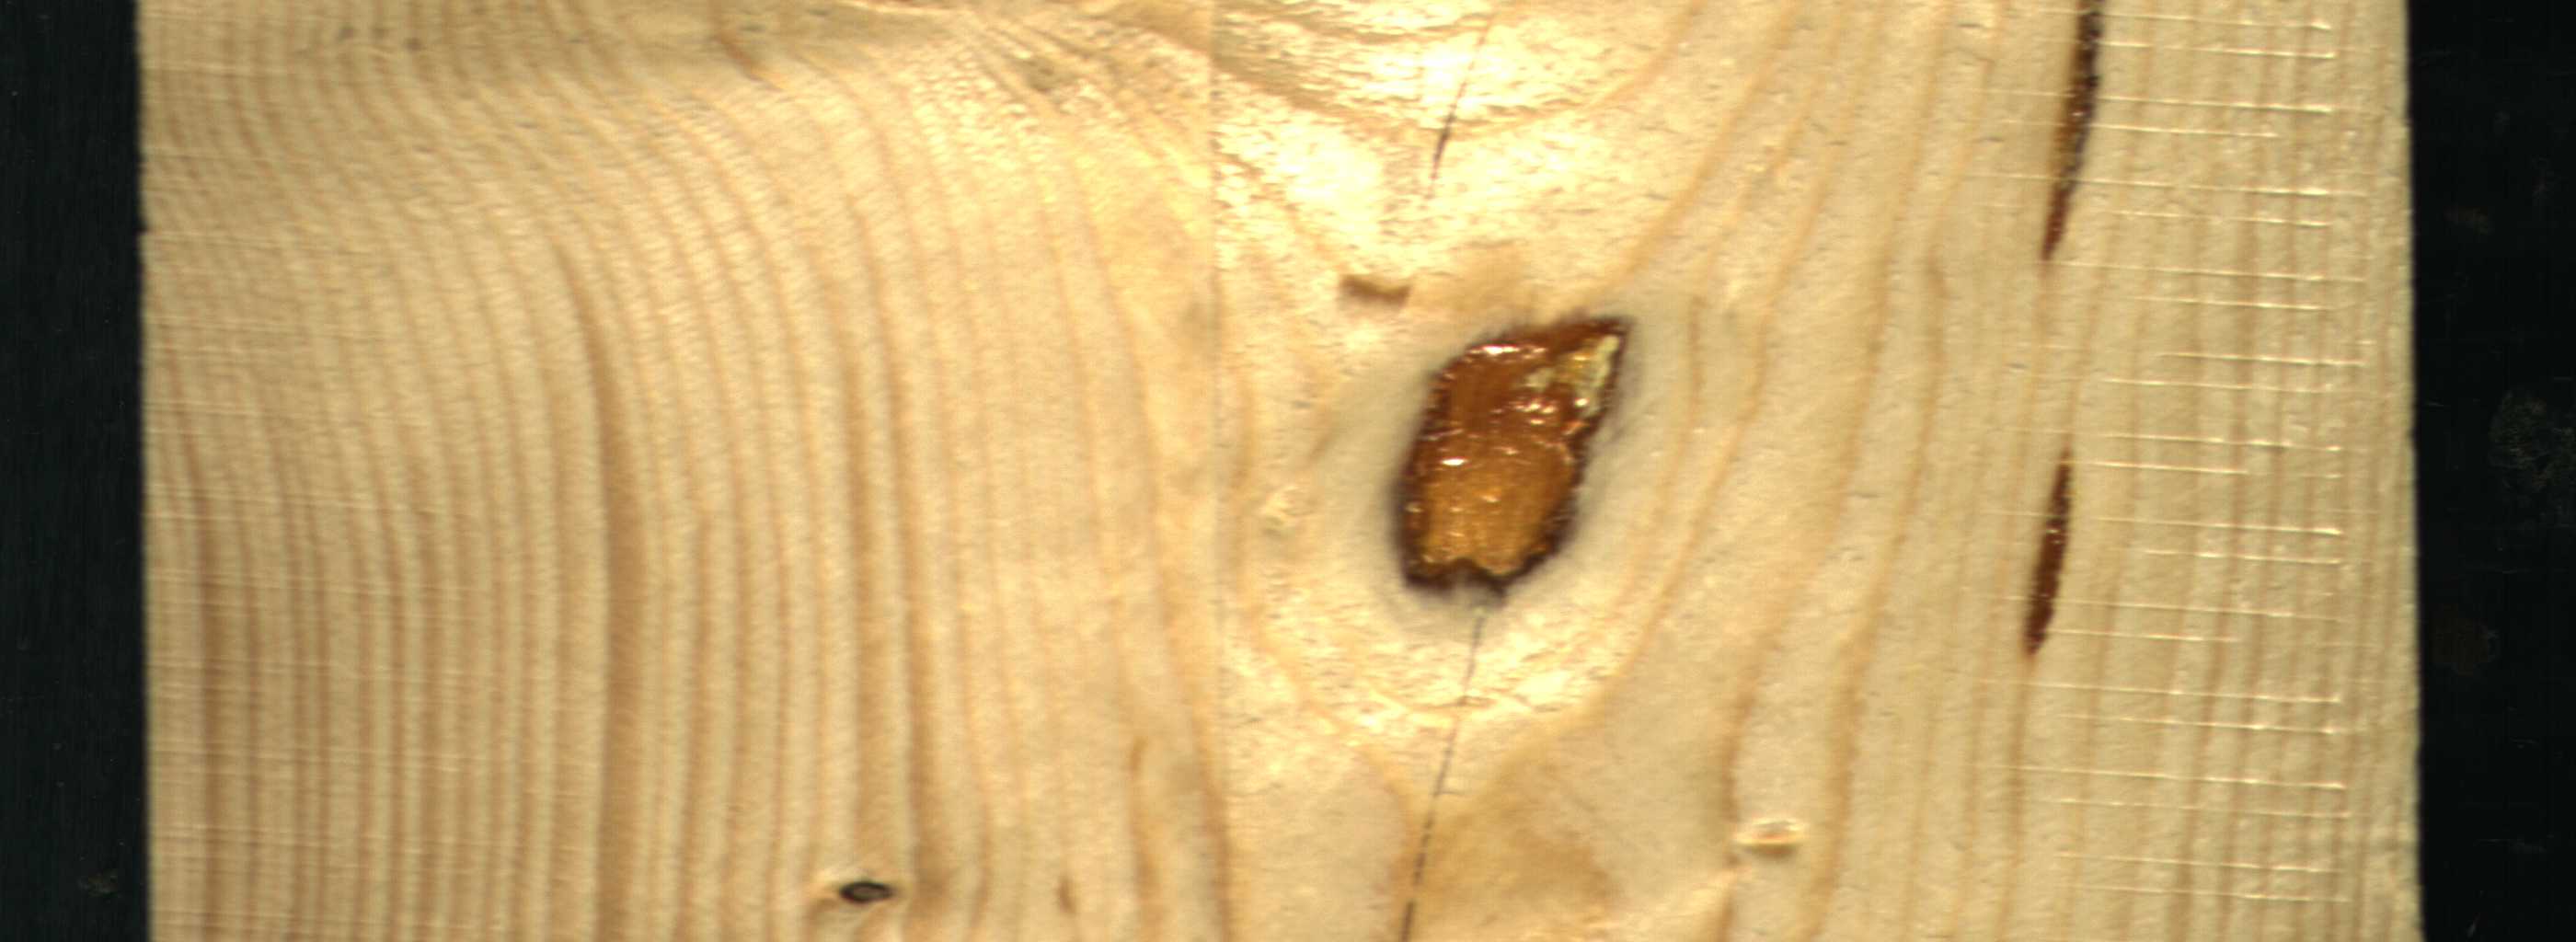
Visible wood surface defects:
resin
resin
resin
Crack
Dead_Knot